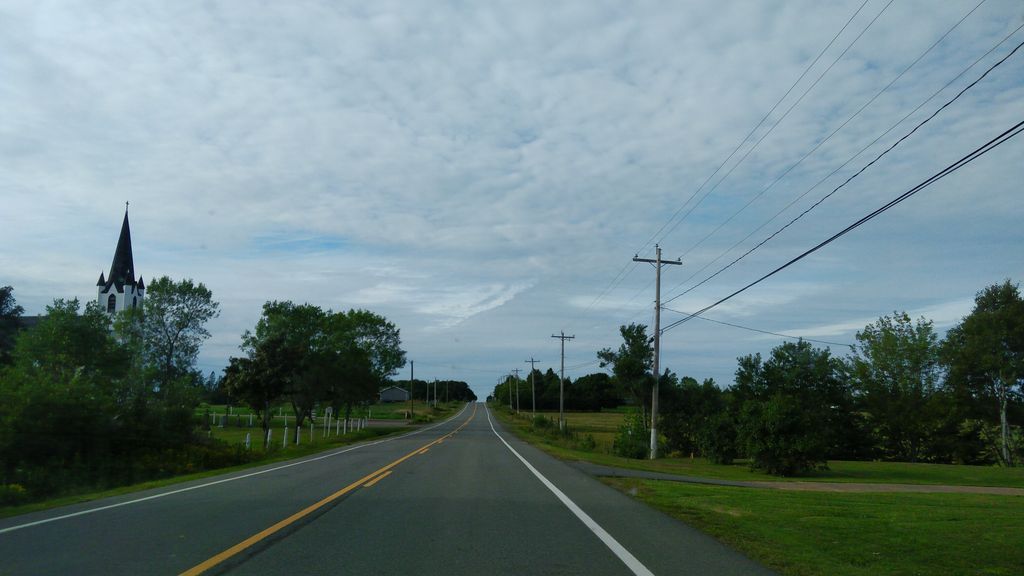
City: charlottetown